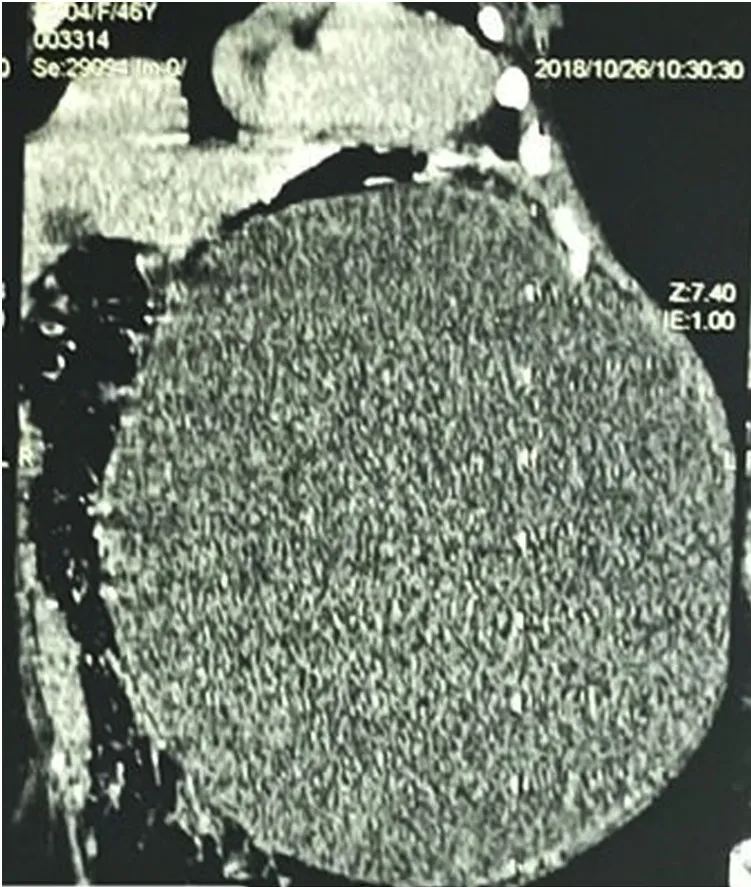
Abdominal CT scan showing a homogenous mesenteric abdomino-pelvic mesenteric cyst lateralise to the left, measuring 304 x 317 x 240mm.
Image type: radiology (ct)